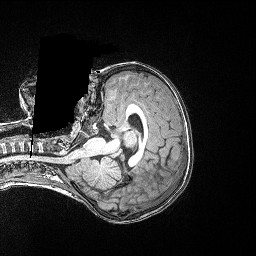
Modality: T1w
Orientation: axial